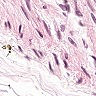
Metastatic tissue present: no